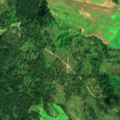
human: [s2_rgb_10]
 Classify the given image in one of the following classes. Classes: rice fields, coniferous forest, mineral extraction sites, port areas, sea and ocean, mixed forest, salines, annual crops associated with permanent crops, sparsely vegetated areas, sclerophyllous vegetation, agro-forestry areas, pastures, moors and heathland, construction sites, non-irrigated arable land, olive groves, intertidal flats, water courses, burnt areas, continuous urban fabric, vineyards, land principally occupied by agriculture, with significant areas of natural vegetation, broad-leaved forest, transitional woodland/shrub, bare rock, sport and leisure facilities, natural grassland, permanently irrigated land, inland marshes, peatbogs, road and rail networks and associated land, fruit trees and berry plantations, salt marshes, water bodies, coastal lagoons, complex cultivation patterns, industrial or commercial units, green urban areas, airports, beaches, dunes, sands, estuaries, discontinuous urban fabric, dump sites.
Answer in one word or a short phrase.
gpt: pastures, coniferous forest, mixed forest, transitional woodland/shrub